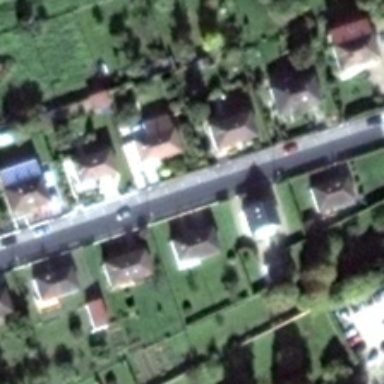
Many buildings and green plants are in a medium residential area .